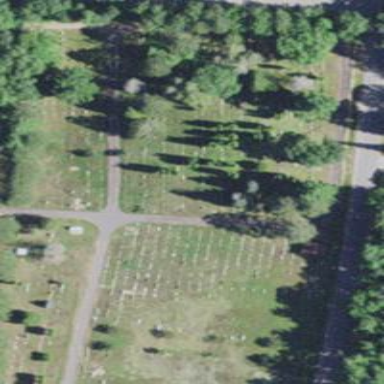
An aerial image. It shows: Cemetery.